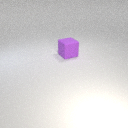
large purple rubber cube